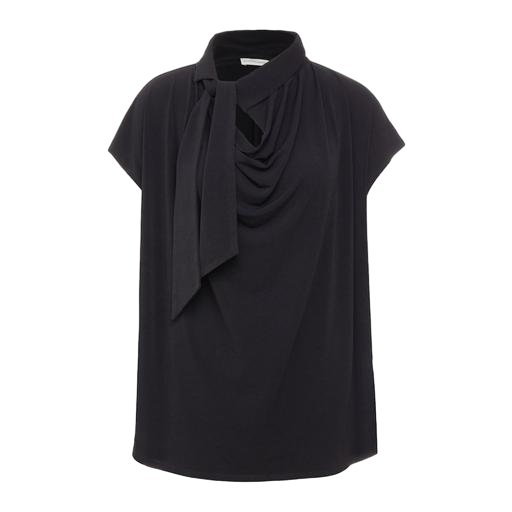
black tie-neck top, tie-neck jersey top, pleat-neck top, white background